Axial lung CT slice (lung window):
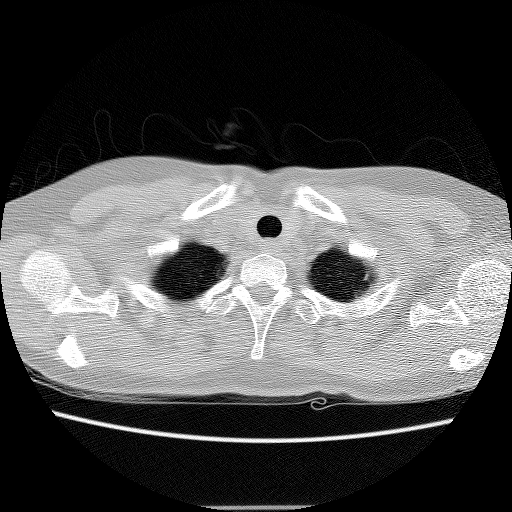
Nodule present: no